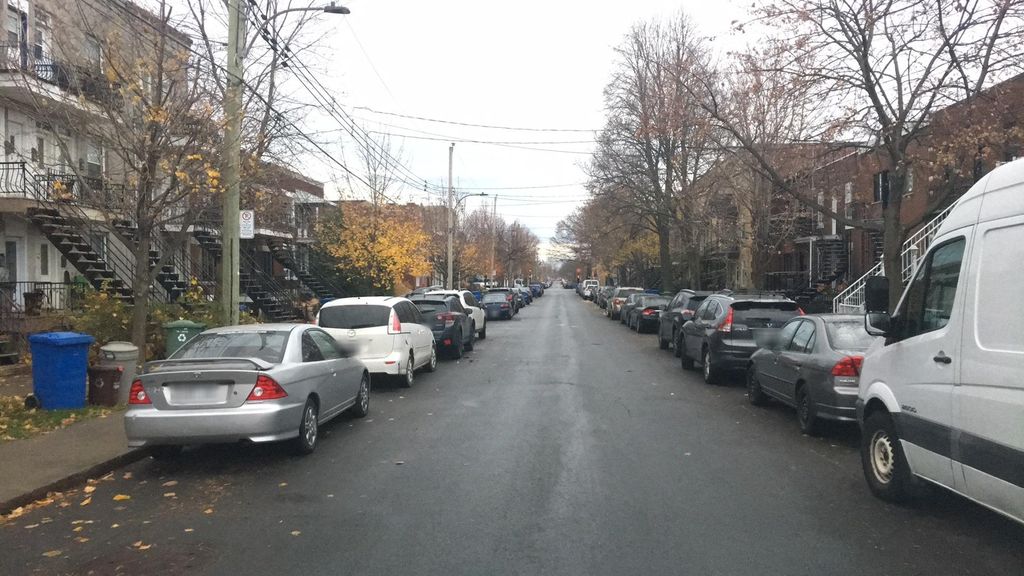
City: montreal